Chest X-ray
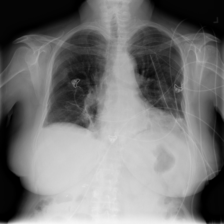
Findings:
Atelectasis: positive
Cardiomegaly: negative
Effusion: negative
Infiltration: negative
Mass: negative
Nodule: negative
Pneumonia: negative
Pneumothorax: negative
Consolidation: positive
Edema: negative
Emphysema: negative
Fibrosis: negative
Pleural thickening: negative
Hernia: negative